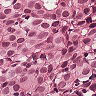
Metastatic tissue present: yes